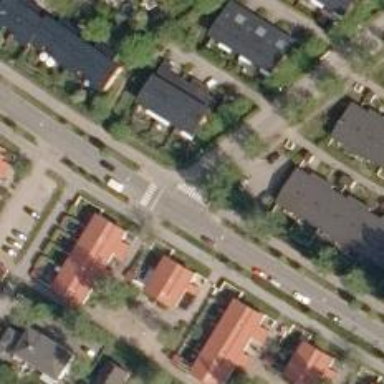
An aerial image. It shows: Asphalt cycleway with crossing.